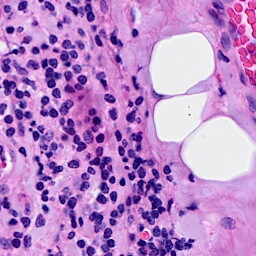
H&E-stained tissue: Breast